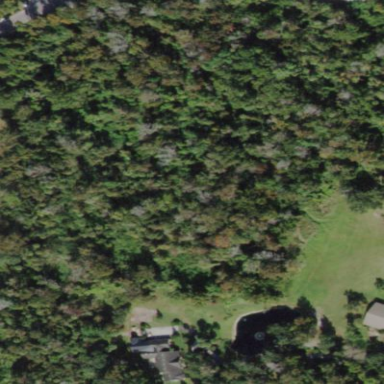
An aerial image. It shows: Serene woodland landscape.